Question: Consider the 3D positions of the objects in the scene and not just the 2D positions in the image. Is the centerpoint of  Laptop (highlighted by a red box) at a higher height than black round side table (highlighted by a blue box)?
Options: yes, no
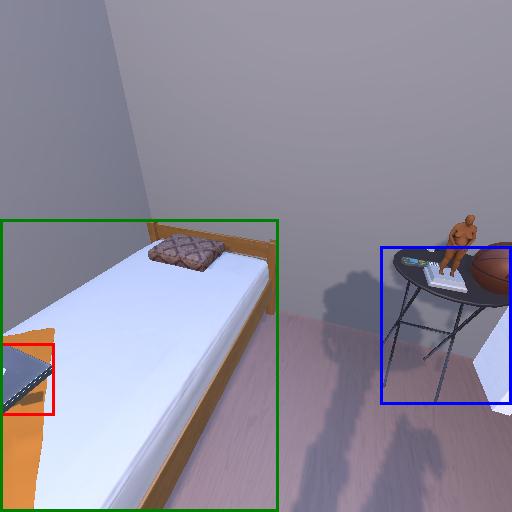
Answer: yes